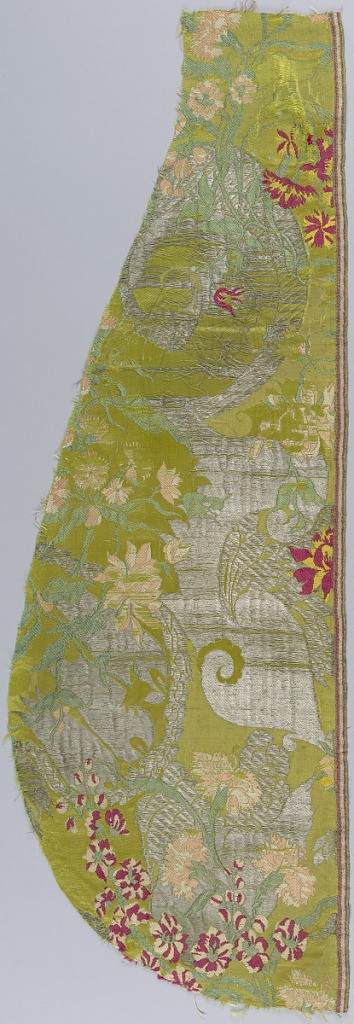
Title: Fragment
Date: late 17th–early 18th century
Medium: silk, metallic yarns Technique: damassé weave in 8-harness satin plus plain weave with floats of alternate wefts and discontinuous supplementary weft patterning (brocaded), all bound in 3/1 twill
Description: Fragment of green silk damask brocaded with design in the ‘bizarre' style showing flowering vines in red, yellow and green with scrolls in silver. One selvage remains.